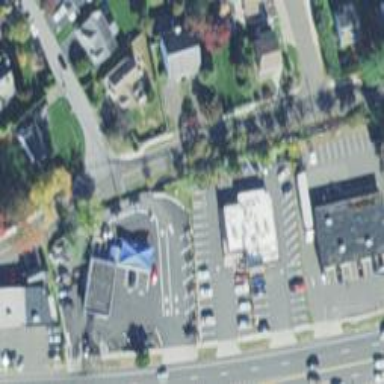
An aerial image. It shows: Car wash facility.